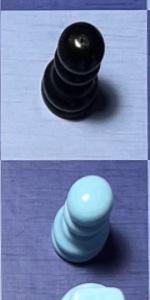
Label: Pawn_White